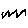
Label: zigzag